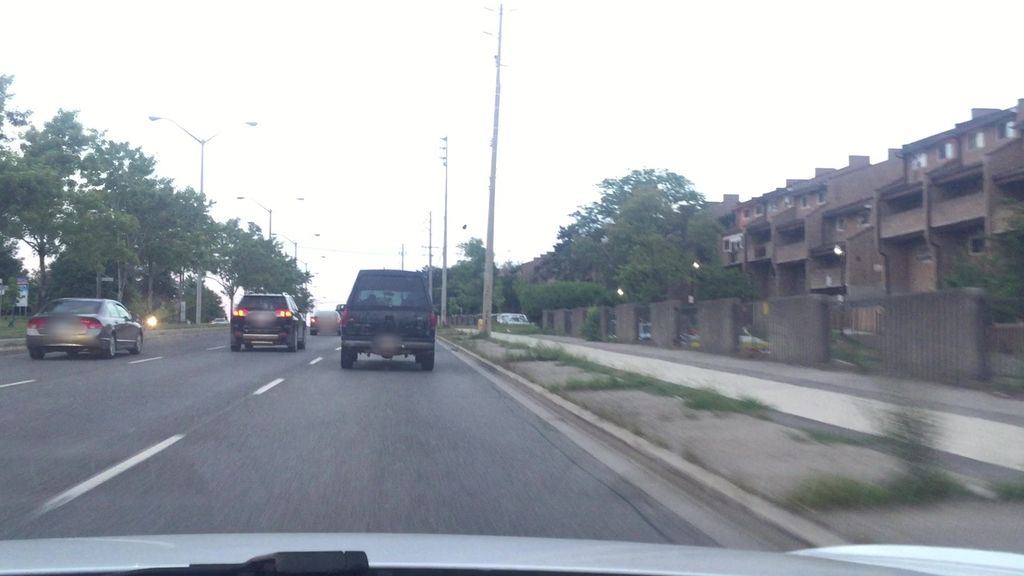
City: toronto